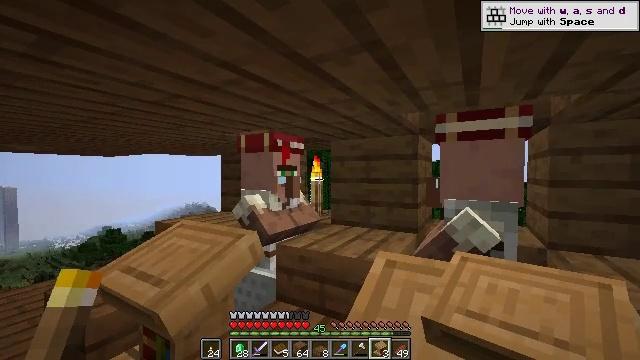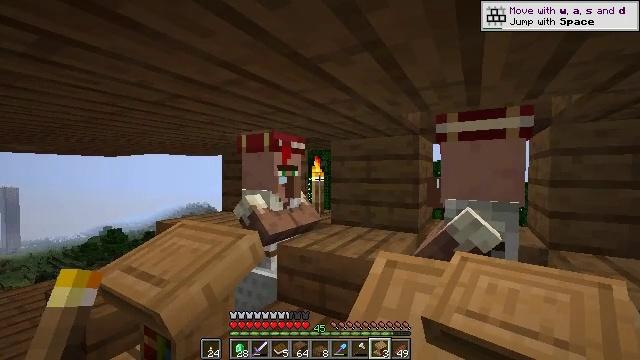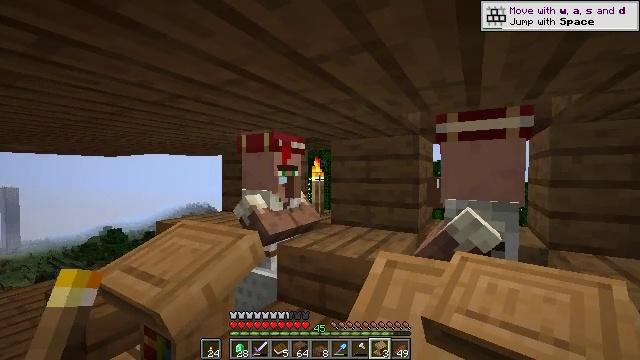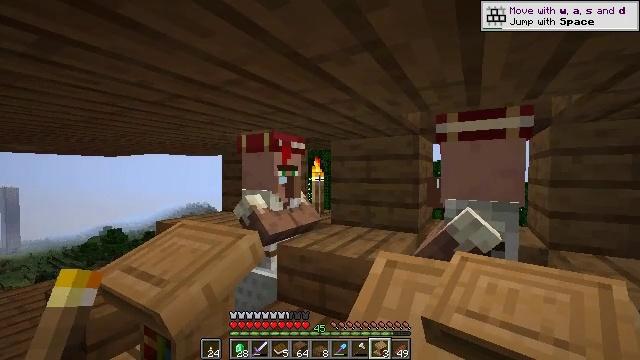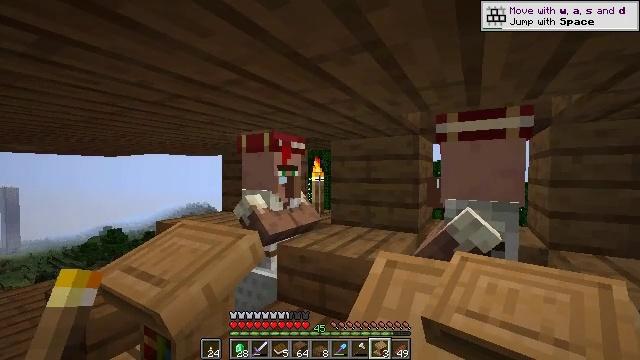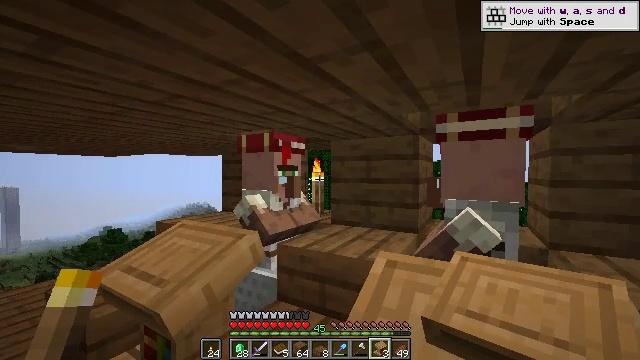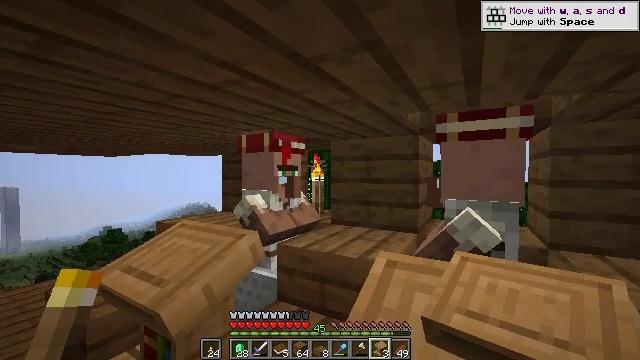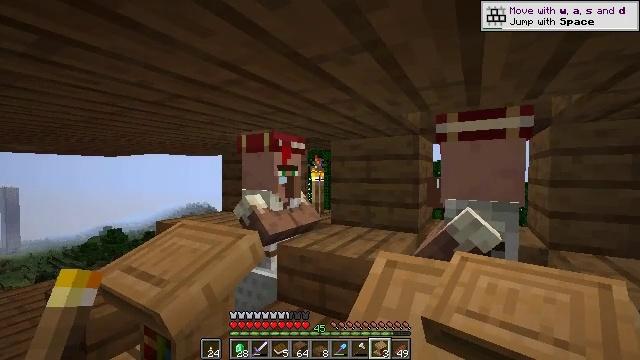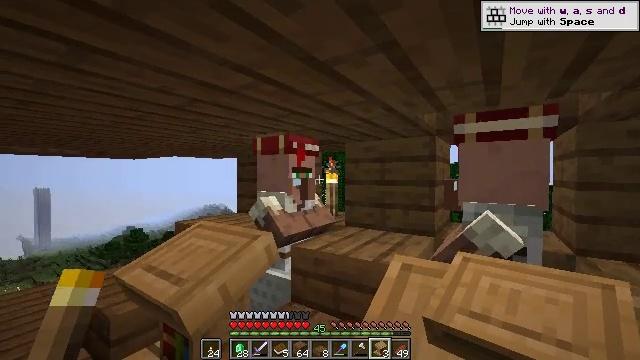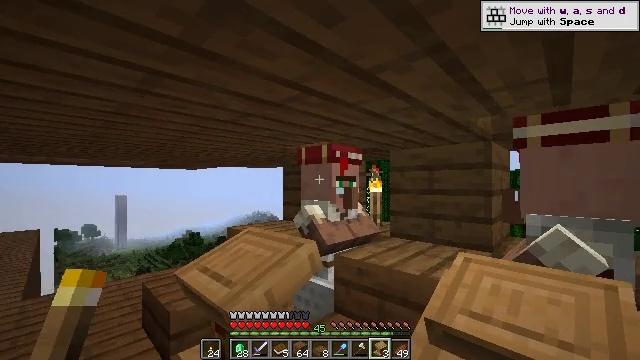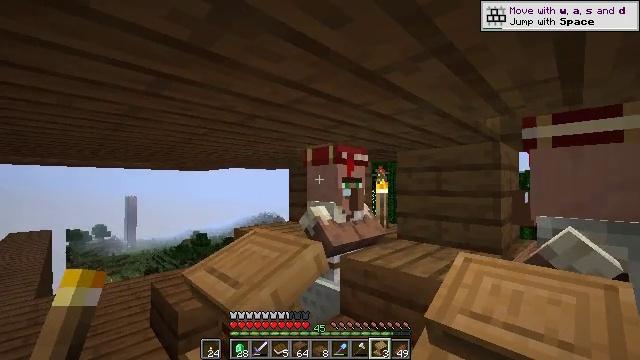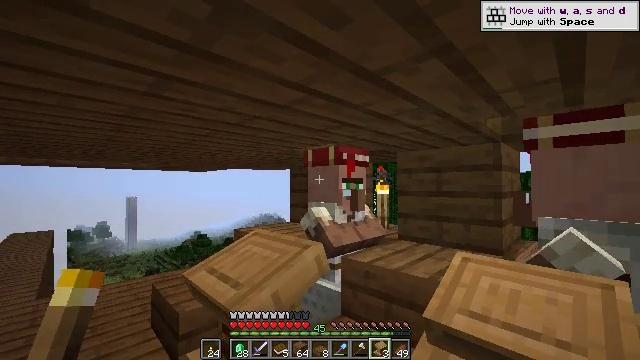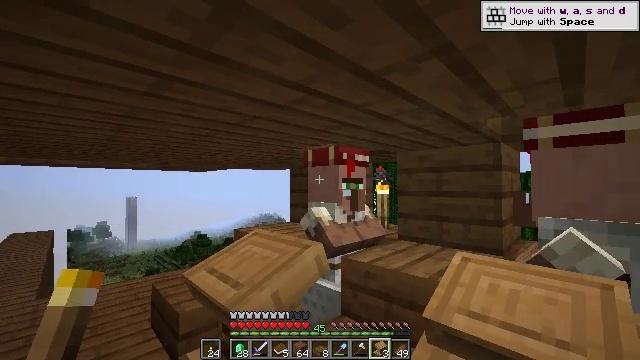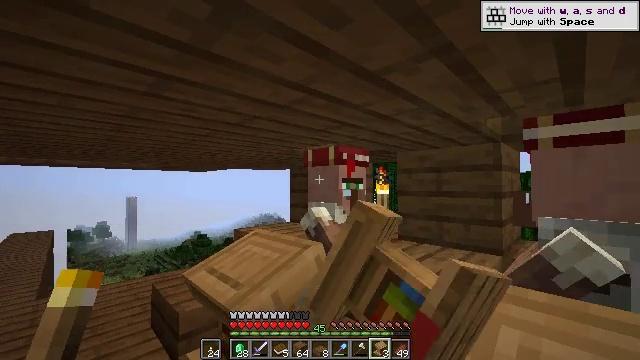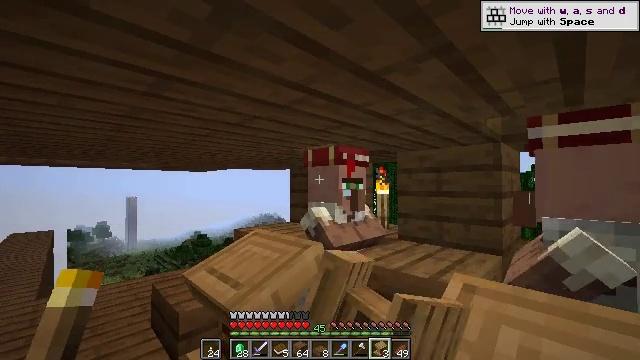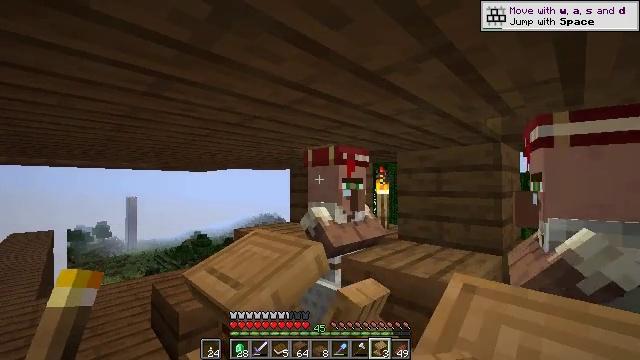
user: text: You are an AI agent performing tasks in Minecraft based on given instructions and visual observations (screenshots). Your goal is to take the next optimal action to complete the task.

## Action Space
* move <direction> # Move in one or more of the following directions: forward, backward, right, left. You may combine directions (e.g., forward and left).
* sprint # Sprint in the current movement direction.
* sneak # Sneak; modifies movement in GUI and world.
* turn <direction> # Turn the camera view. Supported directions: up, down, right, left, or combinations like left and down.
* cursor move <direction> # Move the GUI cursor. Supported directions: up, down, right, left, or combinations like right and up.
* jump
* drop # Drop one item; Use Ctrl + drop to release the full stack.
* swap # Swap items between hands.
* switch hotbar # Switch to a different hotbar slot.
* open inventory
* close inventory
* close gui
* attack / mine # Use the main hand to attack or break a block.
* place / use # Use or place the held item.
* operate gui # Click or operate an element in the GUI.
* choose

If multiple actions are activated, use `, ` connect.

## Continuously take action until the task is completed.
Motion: motion action
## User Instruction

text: Break spruce planks from a structure.
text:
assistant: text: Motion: no_op
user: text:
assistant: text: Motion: no_op
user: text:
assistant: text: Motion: no_op
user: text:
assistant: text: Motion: no_op
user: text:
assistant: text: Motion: no_op
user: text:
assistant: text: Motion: no_op
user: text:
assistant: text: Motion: no_op
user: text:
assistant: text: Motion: turn left
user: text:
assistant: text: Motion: turn left and up
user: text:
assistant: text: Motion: turn left
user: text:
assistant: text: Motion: no_op
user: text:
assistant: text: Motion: use / place
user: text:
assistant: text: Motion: use / place
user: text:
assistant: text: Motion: use / place
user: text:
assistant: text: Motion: use / place
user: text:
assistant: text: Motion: no_op
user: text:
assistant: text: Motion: open gui
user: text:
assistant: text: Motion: no_op
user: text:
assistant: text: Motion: no_op
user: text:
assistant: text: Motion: no_op
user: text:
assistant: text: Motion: no_op
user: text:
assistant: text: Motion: no_op
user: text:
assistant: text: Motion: no_op
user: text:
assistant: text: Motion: no_op
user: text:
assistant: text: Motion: no_op
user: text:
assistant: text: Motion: no_op
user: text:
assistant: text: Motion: no_op
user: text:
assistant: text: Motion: no_op
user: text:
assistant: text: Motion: cursor move left and up
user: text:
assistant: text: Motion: cursor move left and up